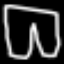
Label: pants